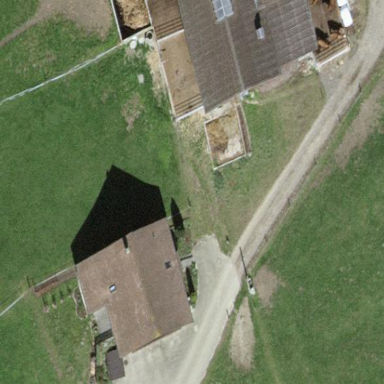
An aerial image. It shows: Farmyard area.